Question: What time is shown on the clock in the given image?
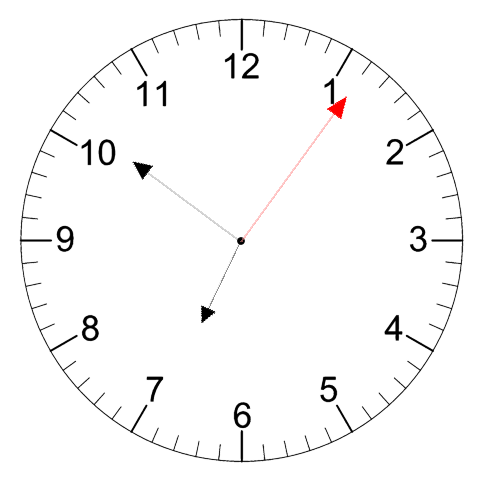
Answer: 06:51:06